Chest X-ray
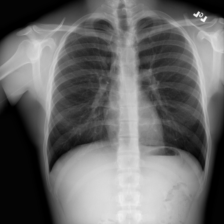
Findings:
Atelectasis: negative
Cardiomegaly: negative
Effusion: negative
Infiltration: negative
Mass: negative
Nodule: negative
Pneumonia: negative
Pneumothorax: negative
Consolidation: negative
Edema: negative
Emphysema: negative
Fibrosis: negative
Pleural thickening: negative
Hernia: negative